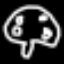
Label: mushroom